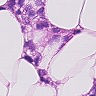
Metastatic tissue present: yes